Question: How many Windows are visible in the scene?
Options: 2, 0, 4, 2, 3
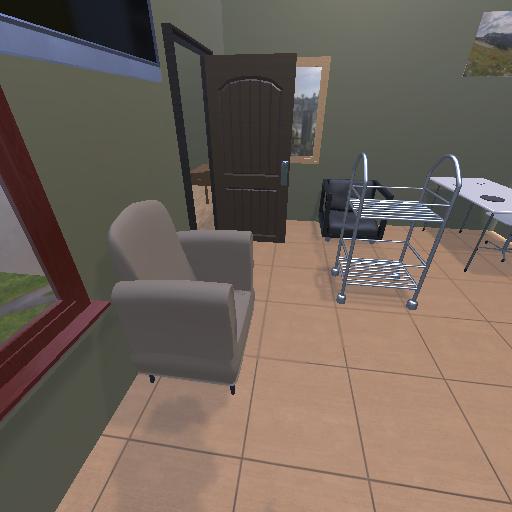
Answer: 2